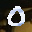
Label: 0